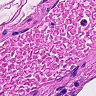
Metastatic tissue present: no